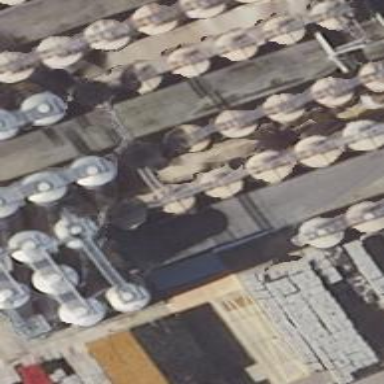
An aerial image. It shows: Storage tank that is man-made.